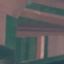
Land use / land cover class: AnnualCrop